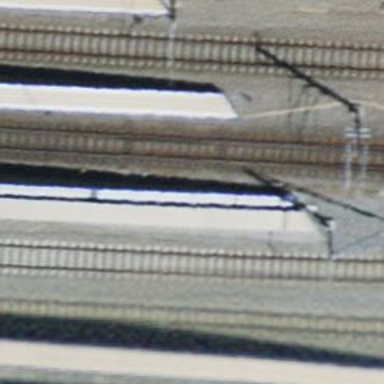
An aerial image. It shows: Railway switch with the turnout on the right side.